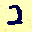
Label: 2